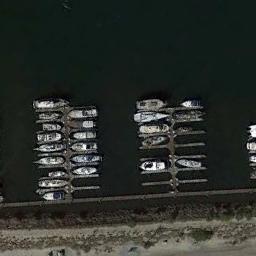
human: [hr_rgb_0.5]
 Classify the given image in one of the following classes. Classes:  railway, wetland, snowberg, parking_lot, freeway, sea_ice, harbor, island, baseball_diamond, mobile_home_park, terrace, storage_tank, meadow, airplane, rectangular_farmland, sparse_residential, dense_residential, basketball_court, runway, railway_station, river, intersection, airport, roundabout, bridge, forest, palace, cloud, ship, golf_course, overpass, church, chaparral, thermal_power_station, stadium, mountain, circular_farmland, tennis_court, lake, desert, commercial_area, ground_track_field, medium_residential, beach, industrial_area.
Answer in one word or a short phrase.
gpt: harbor